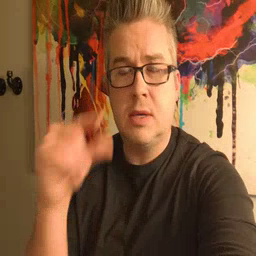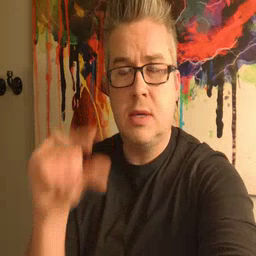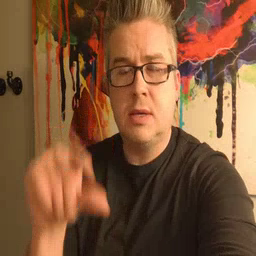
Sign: green